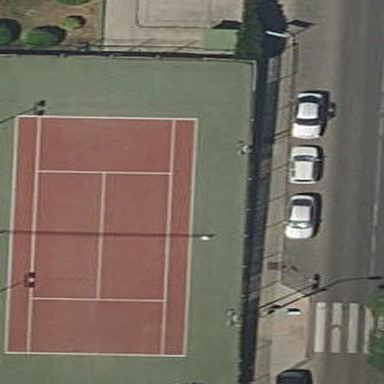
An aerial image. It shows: Tennis court on the leisure land pitch.